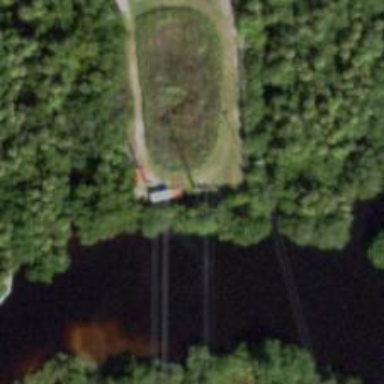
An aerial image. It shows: Power pole.